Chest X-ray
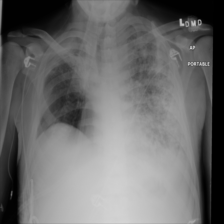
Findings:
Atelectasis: negative
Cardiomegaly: negative
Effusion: positive
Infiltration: negative
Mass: negative
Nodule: positive
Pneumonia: negative
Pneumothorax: negative
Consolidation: negative
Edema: negative
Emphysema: negative
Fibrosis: negative
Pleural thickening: positive
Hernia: negative